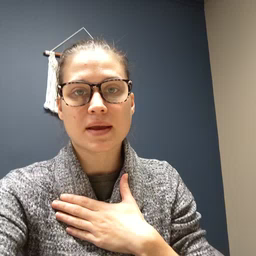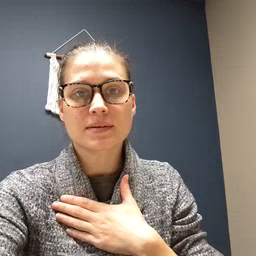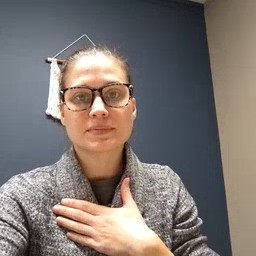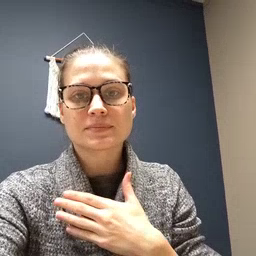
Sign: minemy